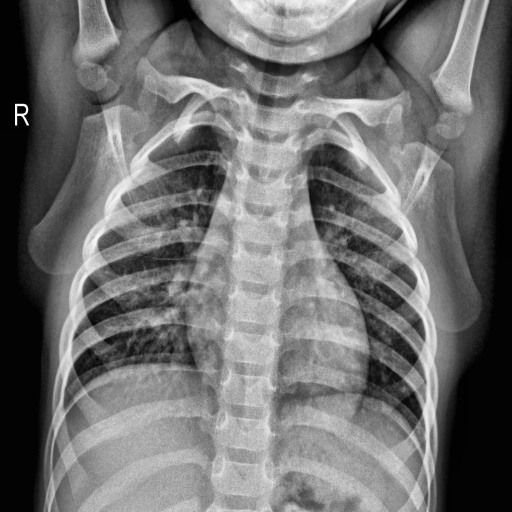
Finding: NORMAL